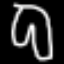
Label: pants